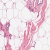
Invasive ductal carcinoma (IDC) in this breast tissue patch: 0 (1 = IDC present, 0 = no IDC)